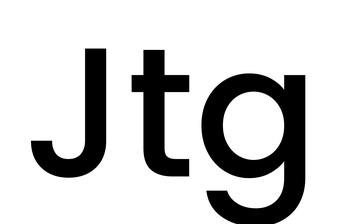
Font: Poppins-Medium